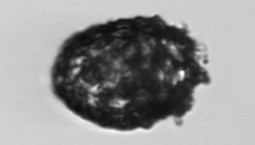
Label: Stenosemella_pacifica